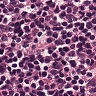
Metastatic tissue present: yes